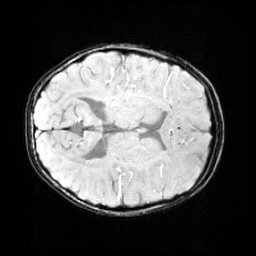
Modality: SWI
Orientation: axial
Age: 10
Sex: male
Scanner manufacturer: siemens
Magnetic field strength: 3 T
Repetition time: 0.027 s
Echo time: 0.02 s